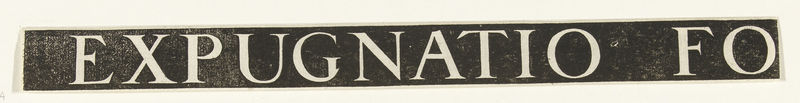
Titel: Titel (eerste strook) voor het grote ensemble van het beleg en de verovering van het Huis te Gennep
Künstler: Claes Jansz. (II) Visscher
Standort: Amsterdam
Institution: Rijksmuseum
Schlagwörter: white, black, yellow, print, paper, black and white, writing, letters, ink, book, script, latin, text, words, sign, grayscale, news, title, defence, font, fo, sample, expugnatio, serif, expugnatio fo, serif font, header